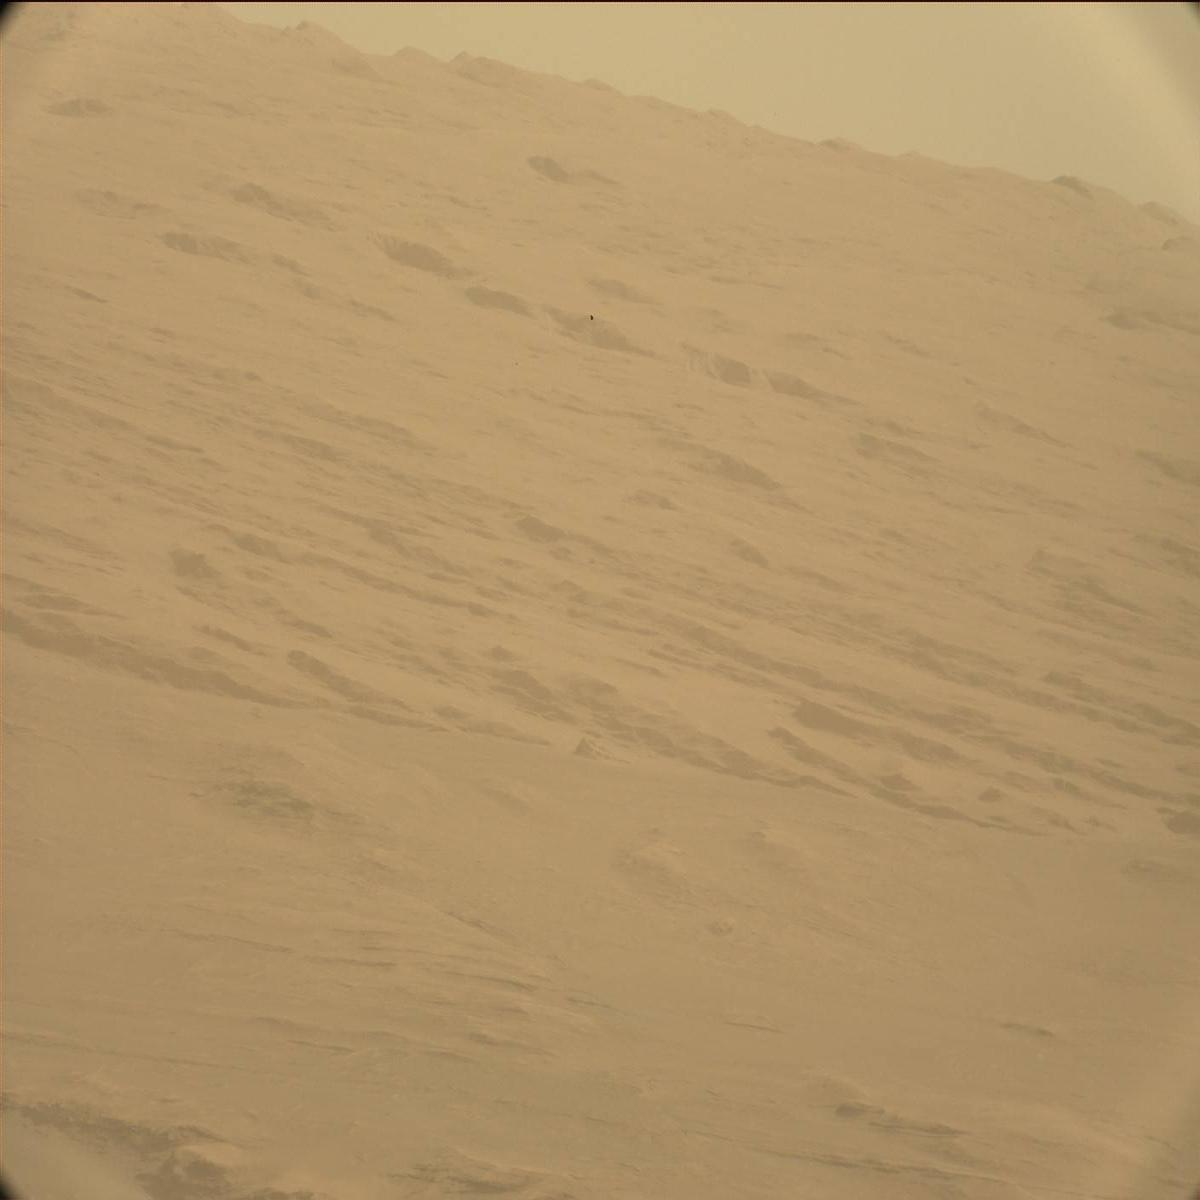
Terrain classes present: Ridge, Sky